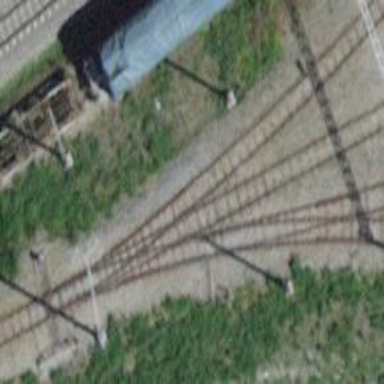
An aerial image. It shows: Railway switch.